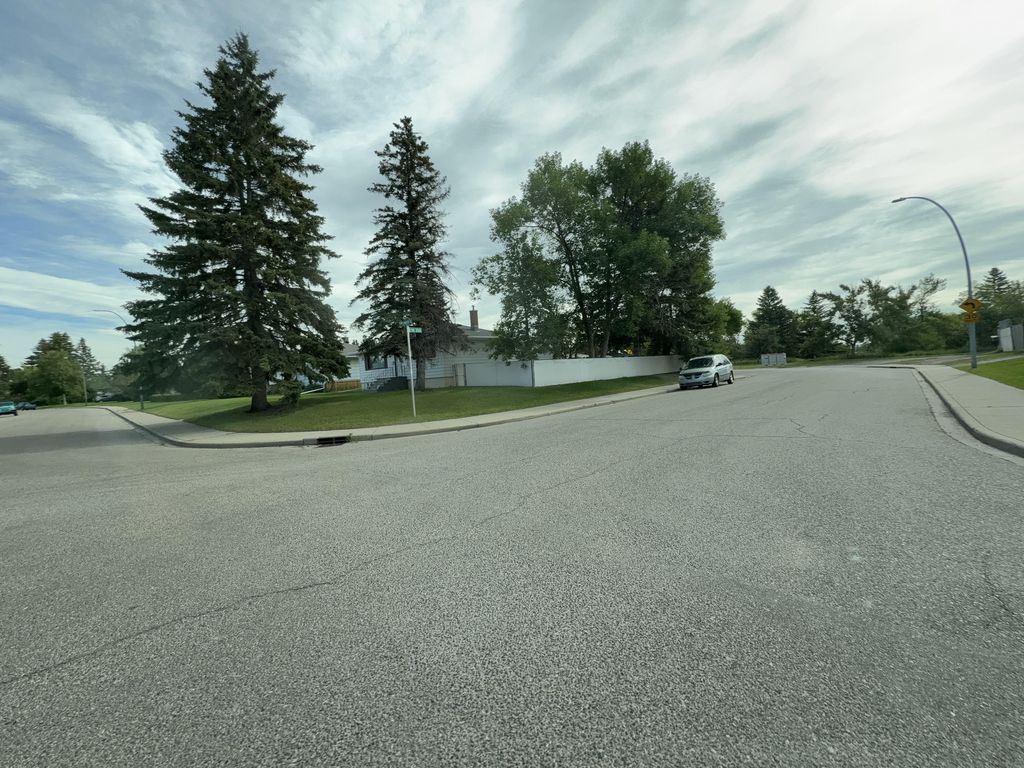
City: calgary